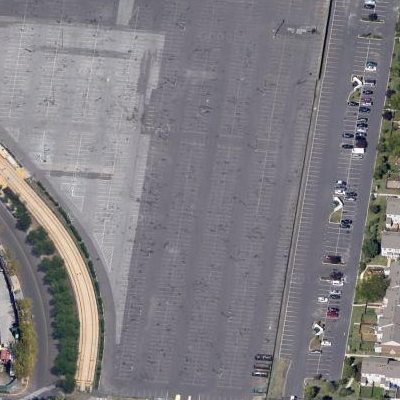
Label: gParking